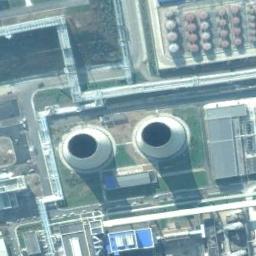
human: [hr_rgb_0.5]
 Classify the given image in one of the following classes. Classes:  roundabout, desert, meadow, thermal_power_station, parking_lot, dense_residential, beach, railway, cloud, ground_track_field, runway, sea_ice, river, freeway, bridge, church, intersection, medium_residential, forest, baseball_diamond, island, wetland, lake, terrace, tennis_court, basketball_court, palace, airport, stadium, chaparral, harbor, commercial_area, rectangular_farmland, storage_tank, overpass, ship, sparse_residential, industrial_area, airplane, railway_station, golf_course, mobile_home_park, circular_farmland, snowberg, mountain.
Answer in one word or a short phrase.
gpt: thermal_power_station